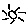
Label: sun